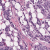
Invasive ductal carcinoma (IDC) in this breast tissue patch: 1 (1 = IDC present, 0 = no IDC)